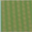
Piece: xx